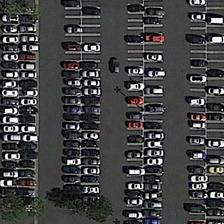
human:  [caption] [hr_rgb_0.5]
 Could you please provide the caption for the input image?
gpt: many cars are parked in a parking lot near several green trees .

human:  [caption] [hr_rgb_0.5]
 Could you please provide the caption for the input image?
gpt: there are a few empty parking spaces .

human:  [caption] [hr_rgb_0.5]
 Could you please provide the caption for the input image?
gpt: there are a few empty parking spaces .

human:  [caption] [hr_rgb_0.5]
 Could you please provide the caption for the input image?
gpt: many cars are parked in a parking lot near several green trees .

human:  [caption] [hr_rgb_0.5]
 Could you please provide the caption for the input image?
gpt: many cars are parked in a parking lot near several green trees .